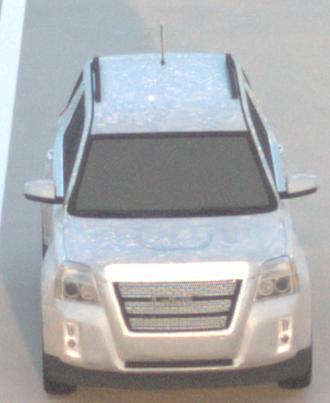
Make: GMC
Model: Terrain
Detailed model: Gen. 1
Model produced from: 2009
Model produced until: 2017
Doors: 5
Color: white
Road condition: dry road
Daytime: sunrise or sunset
Contrast: low contrast